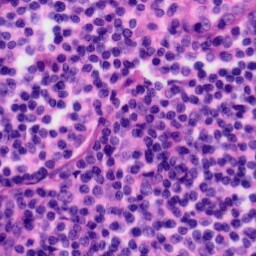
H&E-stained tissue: Tonsil